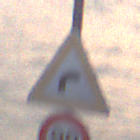
Verkehrszeichen: KurveRechts
Zusatzzeichen unten: Geschwindigkeit80
Umgebung: Outdoor, Urban
Tageszeit: SunriseSunset
Wetter: Clear
Licht: Natural
Jahreszeit: NotSpecified
Kontrast: MediumContrast